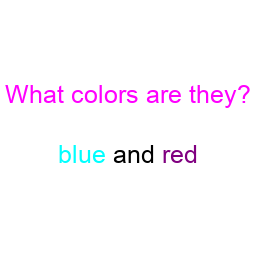
Color: cyan, purple
Color name shown: blue, red
Background color: white
Question text color: magenta